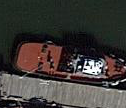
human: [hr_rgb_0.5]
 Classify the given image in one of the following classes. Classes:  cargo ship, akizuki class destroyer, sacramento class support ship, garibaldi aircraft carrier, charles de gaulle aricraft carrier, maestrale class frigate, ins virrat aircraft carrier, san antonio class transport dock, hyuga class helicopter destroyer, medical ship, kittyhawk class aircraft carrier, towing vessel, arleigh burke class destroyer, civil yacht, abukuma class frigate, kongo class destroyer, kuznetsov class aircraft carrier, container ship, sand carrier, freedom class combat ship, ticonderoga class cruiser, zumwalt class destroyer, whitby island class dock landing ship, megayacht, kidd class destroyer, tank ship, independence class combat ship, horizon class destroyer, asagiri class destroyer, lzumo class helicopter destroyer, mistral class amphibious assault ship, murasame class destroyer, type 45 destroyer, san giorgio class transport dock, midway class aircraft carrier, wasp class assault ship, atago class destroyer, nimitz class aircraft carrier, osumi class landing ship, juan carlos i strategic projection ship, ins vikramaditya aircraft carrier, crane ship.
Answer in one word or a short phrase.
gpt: Towing vessel